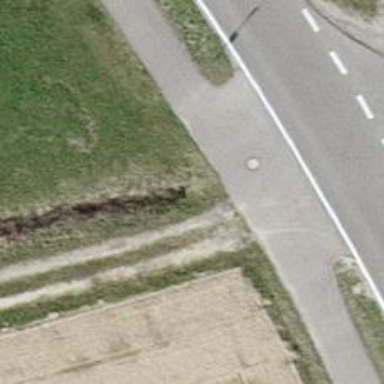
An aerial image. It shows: Ditch in the surroundings.